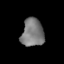
Tissue: lung
Cell type: Epithelial cells
Senescence score: 0.1127
Nuclear area (px): 607
Mean DAPI intensity: 124.241